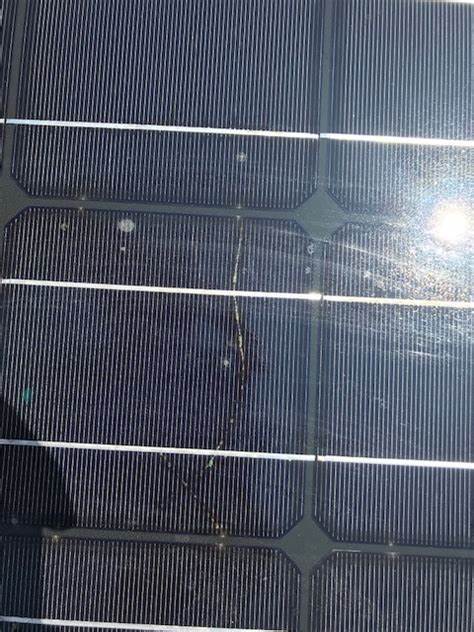
Label: Electrical-damage